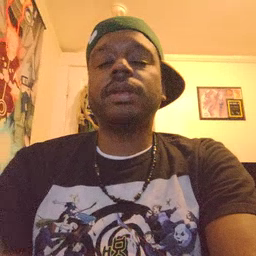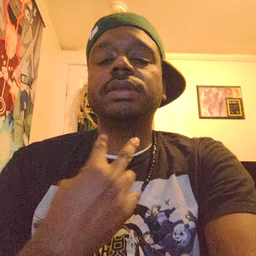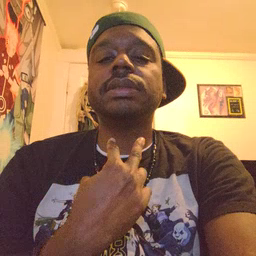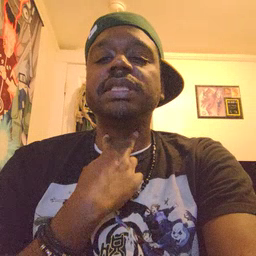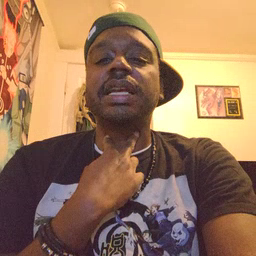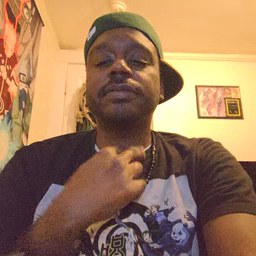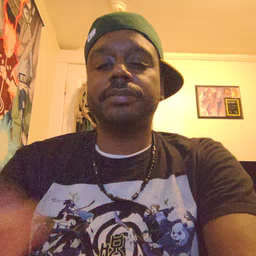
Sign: stuck